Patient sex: M
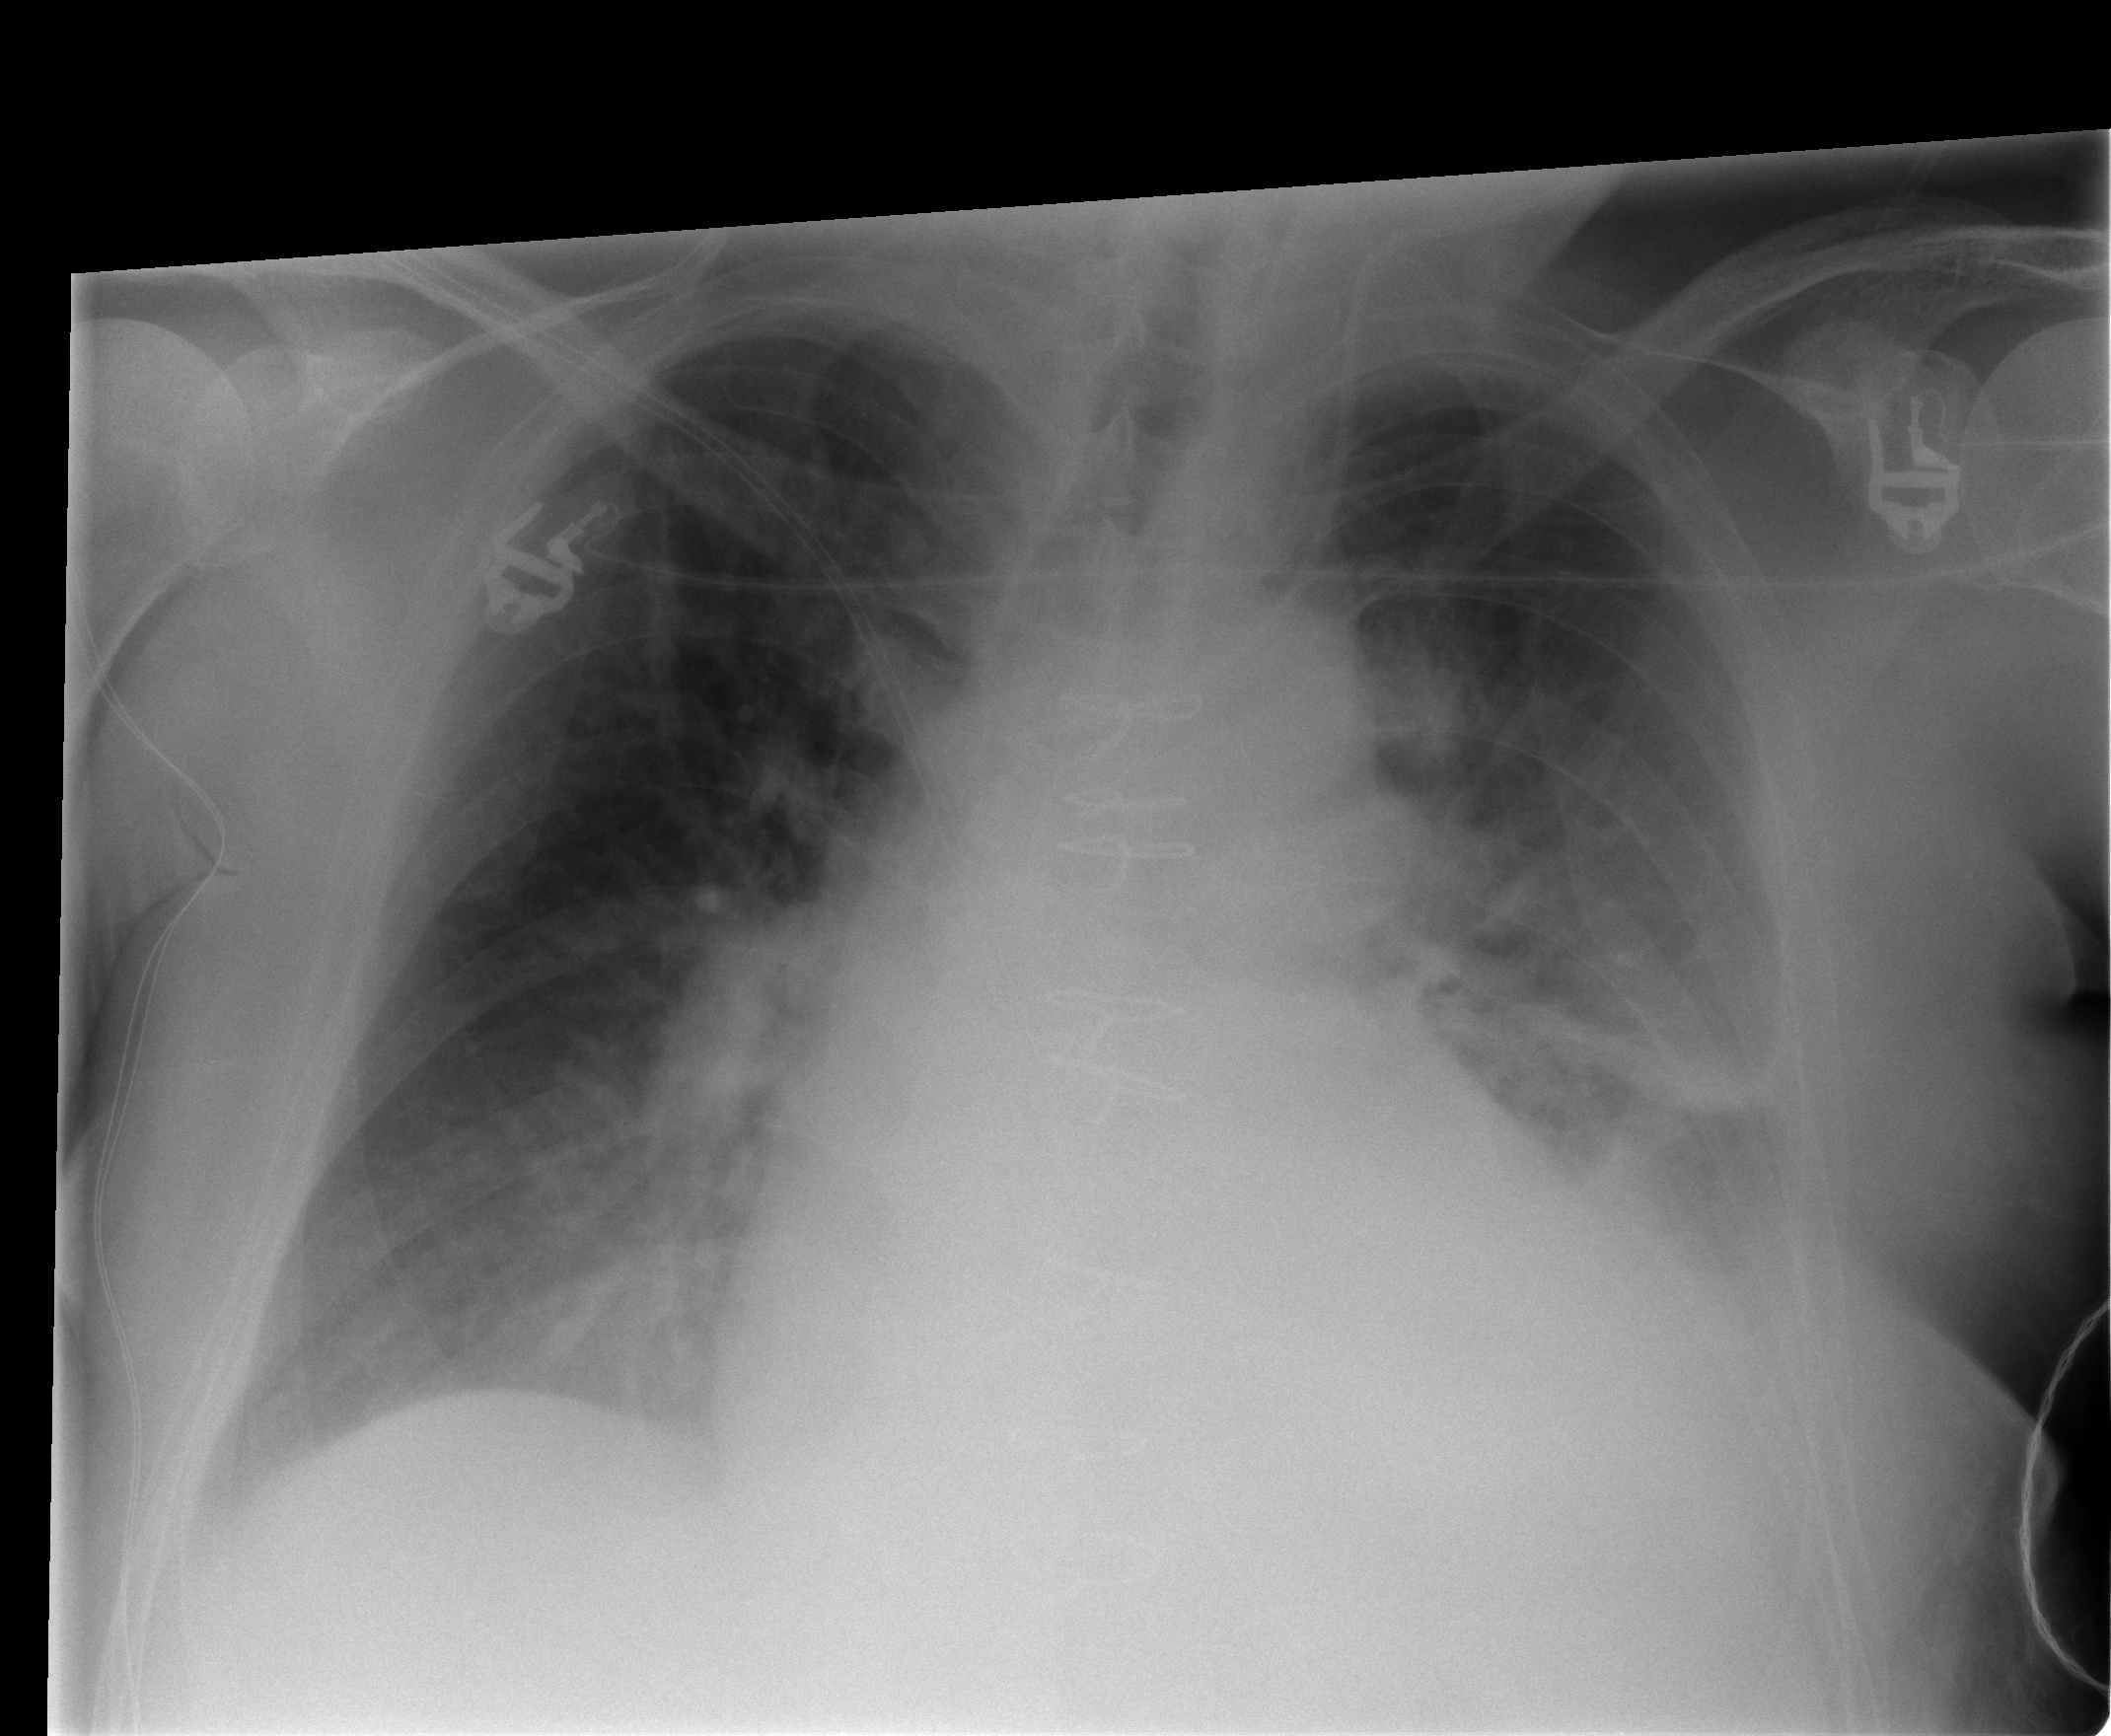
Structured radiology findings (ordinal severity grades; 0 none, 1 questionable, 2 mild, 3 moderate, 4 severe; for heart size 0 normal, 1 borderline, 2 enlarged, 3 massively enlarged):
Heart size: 2
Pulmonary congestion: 2
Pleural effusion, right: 1
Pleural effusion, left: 2
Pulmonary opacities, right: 0
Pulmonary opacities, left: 0
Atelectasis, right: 1
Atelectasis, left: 2